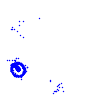
Particle: electron